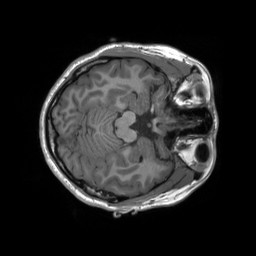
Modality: T1w
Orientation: axial
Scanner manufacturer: siemens
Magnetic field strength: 3 T
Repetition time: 2.3 s
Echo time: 0.00207 s